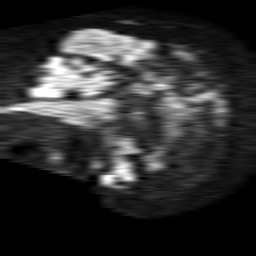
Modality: TRACE
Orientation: sagittal
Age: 67
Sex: male
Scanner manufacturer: philips
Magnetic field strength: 1.5 T
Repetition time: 4.6 s
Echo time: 0.08517 s